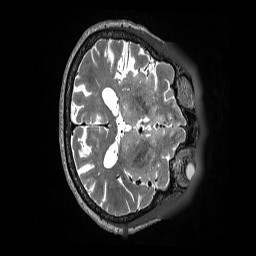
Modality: T2w
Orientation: axial
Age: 83
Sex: female